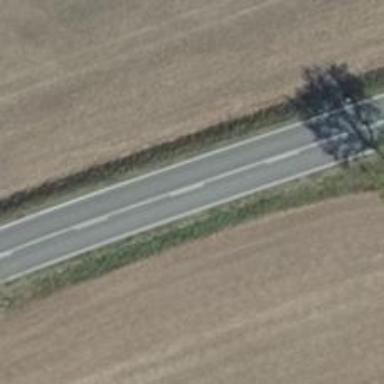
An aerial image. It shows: Secondary road with asphalt surface.